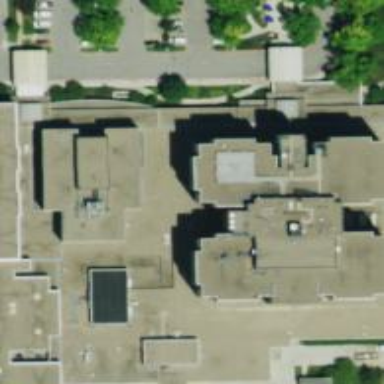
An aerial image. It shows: Hospital building.